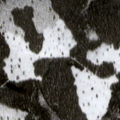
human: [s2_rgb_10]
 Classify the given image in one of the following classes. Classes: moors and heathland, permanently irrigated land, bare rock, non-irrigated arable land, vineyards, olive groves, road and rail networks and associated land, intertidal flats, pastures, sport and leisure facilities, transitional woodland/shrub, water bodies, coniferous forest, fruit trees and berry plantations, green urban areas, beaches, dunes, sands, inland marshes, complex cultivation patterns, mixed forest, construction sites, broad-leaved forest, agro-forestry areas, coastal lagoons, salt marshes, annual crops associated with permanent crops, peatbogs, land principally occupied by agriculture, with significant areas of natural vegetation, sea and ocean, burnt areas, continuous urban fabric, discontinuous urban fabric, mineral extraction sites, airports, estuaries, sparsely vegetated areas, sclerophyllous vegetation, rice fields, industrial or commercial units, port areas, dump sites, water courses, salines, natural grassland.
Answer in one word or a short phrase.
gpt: coniferous forest, transitional woodland/shrub